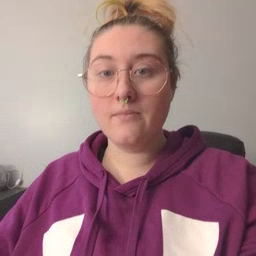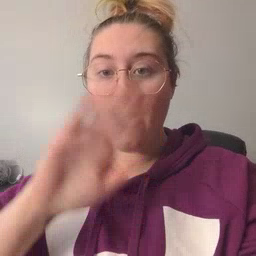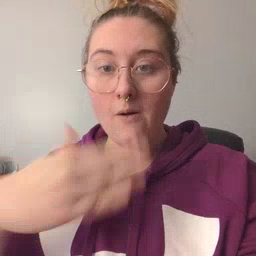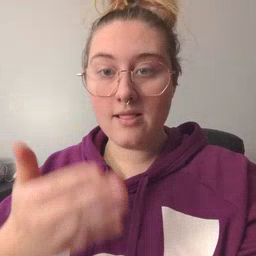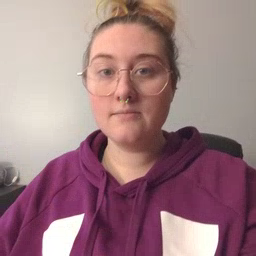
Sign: all